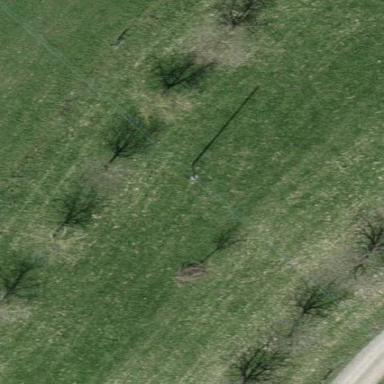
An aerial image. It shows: Orchard.